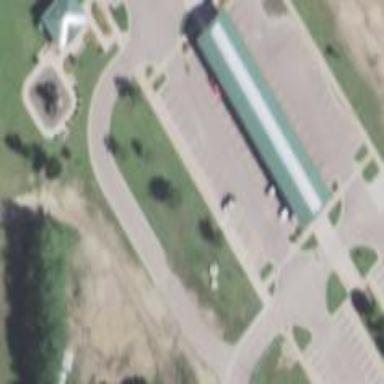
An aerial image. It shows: Picnic shelter amenity.